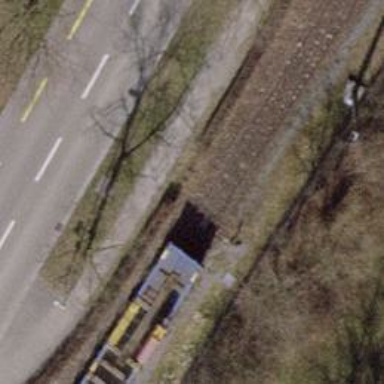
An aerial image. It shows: Railway switch.